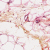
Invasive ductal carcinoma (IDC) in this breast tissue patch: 0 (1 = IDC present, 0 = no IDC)